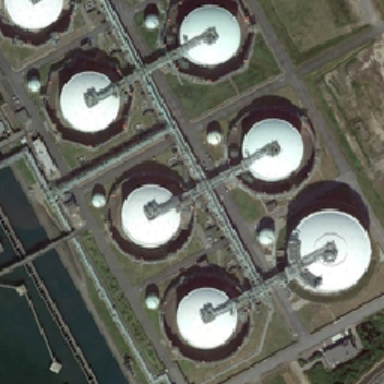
Seven white reservoirs are arranged in two rows near the river .